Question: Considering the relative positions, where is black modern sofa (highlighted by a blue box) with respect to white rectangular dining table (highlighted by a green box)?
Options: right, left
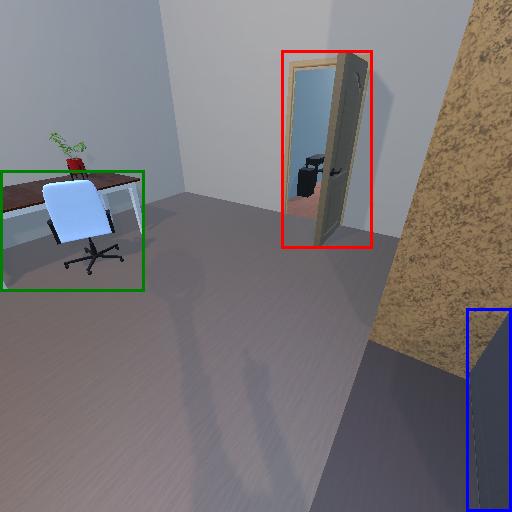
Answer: right